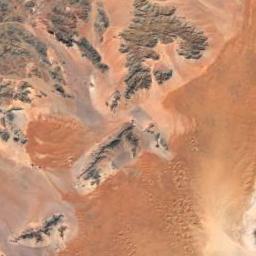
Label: desert